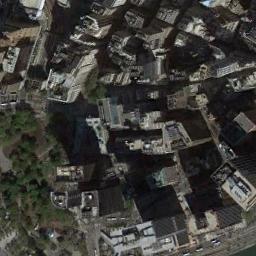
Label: commercial_area